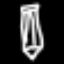
Label: pencil